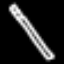
Label: pencil